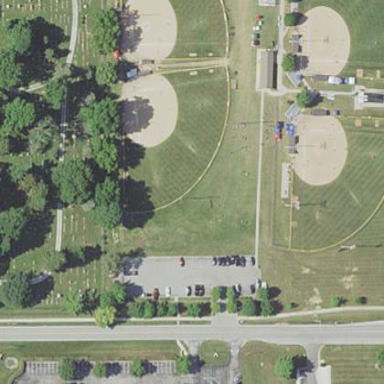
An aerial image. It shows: Grassy baseball pitch for leisure sports.